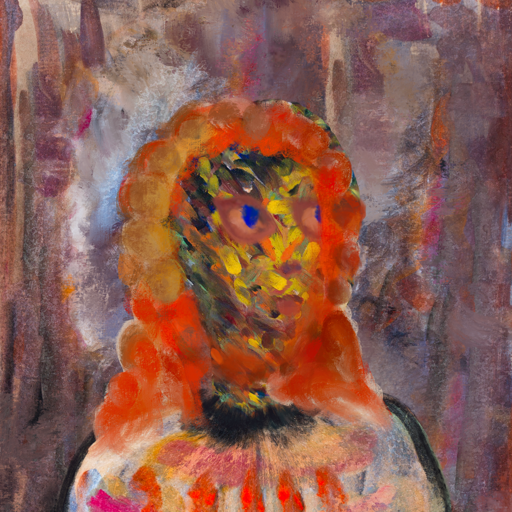
Background: Hypocrite, Head And Neck Side: An_Impression, Face Side: Mother_And_Son_Mother, Bust: Childish, Hair Side: Rupkatha, Head Accessory: Blank, Second Necklace: Blank, Necklace: Blank, Baby: Blank